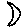
Label: moon